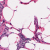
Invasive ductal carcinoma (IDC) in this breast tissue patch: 0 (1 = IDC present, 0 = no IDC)